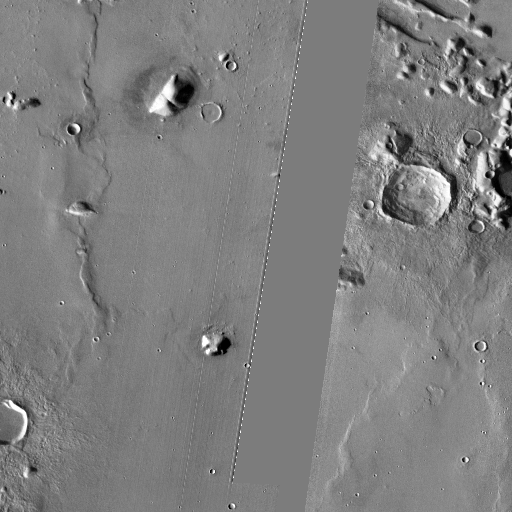
Crater classes present: Background, Other, Layered